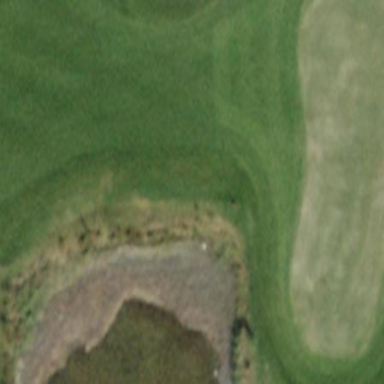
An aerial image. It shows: Grassy area designated as golf fairway.